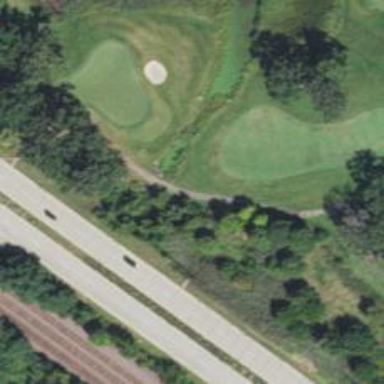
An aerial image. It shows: Service road used as golf cart path.